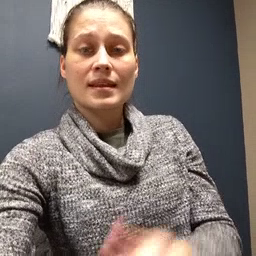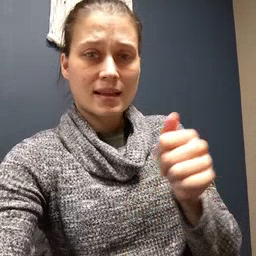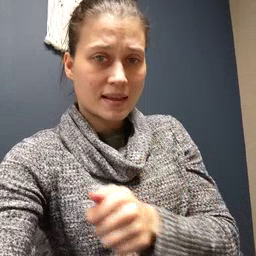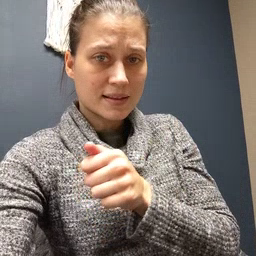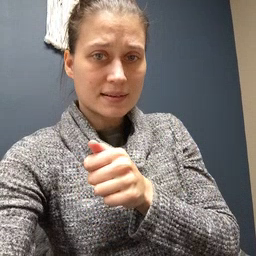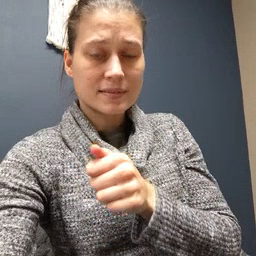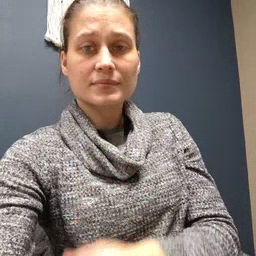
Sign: hide